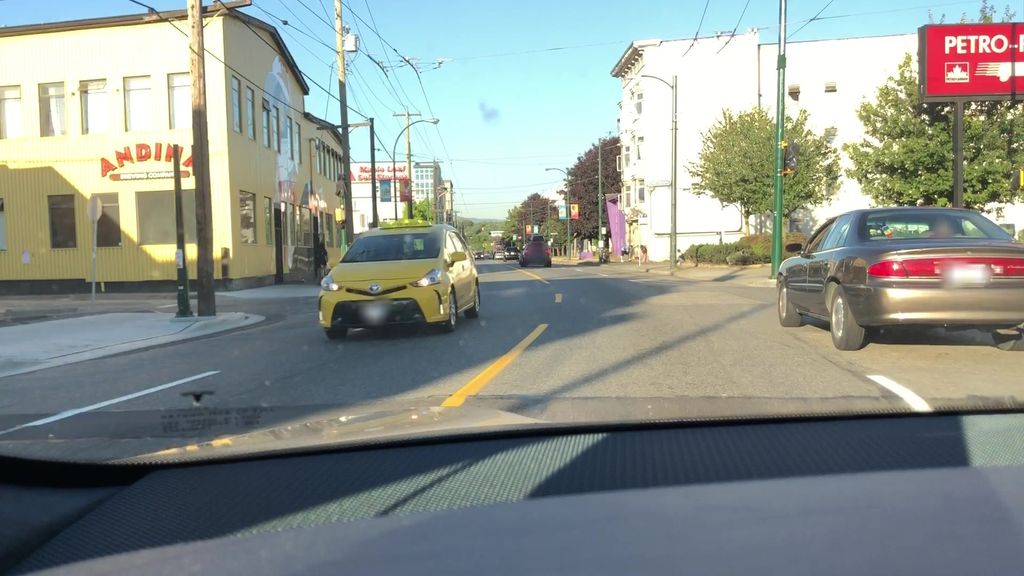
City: vancouver